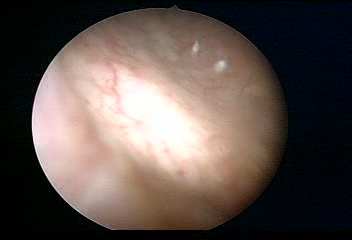
Modality: WLC
Class: Normal mucosa
Bladder cancer association: No